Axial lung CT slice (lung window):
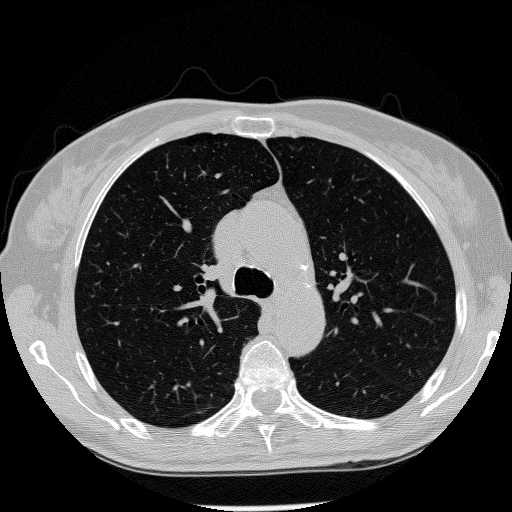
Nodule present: no